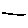
Label: line